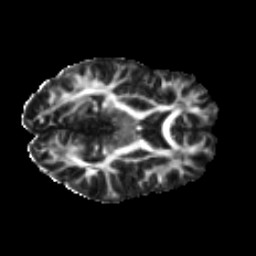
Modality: FA
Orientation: axial
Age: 37
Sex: female
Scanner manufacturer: ge
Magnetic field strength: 3 T
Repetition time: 7.8 s
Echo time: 0.0606 s